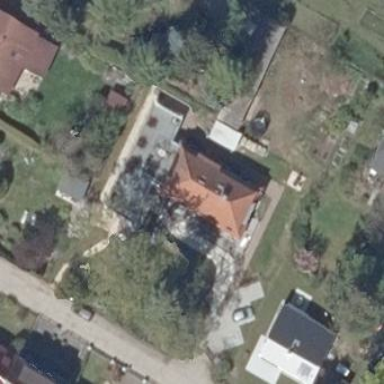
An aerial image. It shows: Residential building with mansard roof.